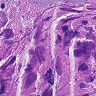
Metastatic tissue present: yes